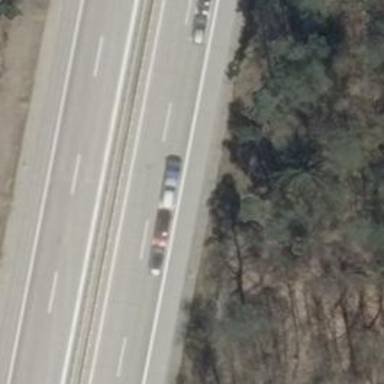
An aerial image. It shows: Asphalt motorway.